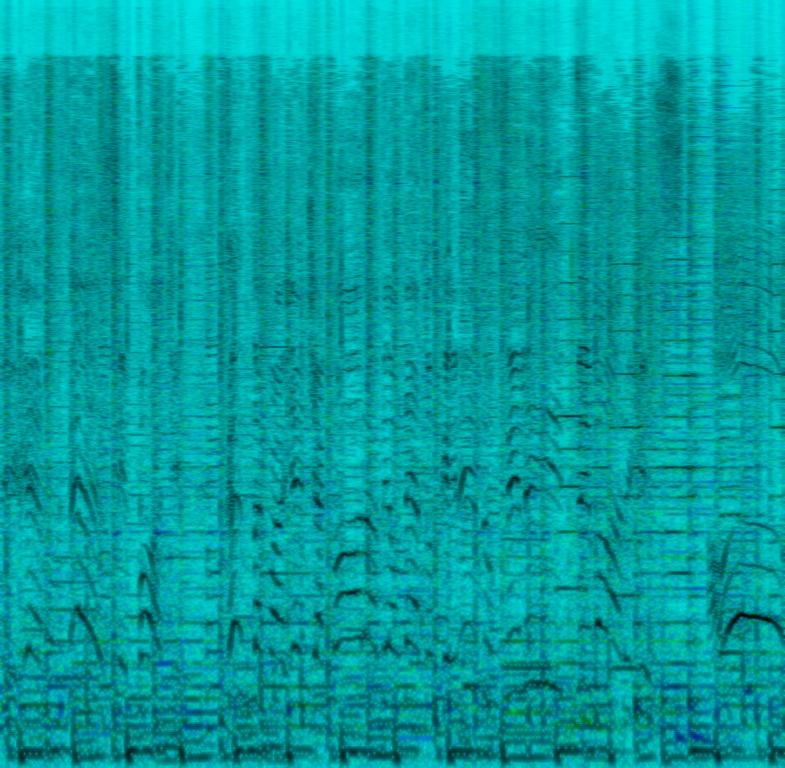
A male voice is singing/shouting phrases while an acoustic drum is playing a dance groove along with an e-bass. On top of that a acoustic guitar is playing a melody and another one is strumming chords while an accordion is playing a loud melody that seems to be the lead. The drum fill-ins are panned to the left and right side of the speakers. This song sounds like the people are having fun. This song may be playing at a dance event in the countryside.